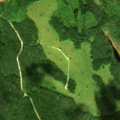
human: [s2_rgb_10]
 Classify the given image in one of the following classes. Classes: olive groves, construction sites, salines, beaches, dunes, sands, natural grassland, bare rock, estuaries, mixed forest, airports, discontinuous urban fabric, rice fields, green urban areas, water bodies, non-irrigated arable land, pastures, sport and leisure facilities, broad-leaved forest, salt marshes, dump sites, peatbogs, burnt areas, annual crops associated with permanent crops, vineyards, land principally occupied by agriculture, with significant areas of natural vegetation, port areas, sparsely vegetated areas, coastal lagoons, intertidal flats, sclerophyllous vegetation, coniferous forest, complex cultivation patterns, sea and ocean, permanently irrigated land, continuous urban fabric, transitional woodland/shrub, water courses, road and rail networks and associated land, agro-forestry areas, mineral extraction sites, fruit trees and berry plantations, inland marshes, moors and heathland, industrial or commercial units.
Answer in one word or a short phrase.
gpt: coniferous forest, mixed forest, transitional woodland/shrub